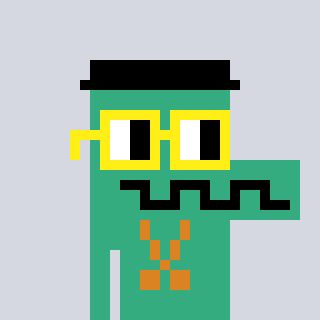
a pixel art character with square yellow glasses, a crocodile-shaped head and a teal-colored body on a cool background